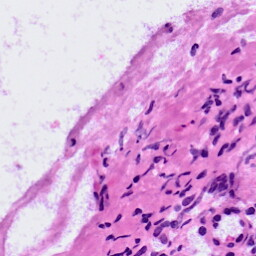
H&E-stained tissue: LymphNode